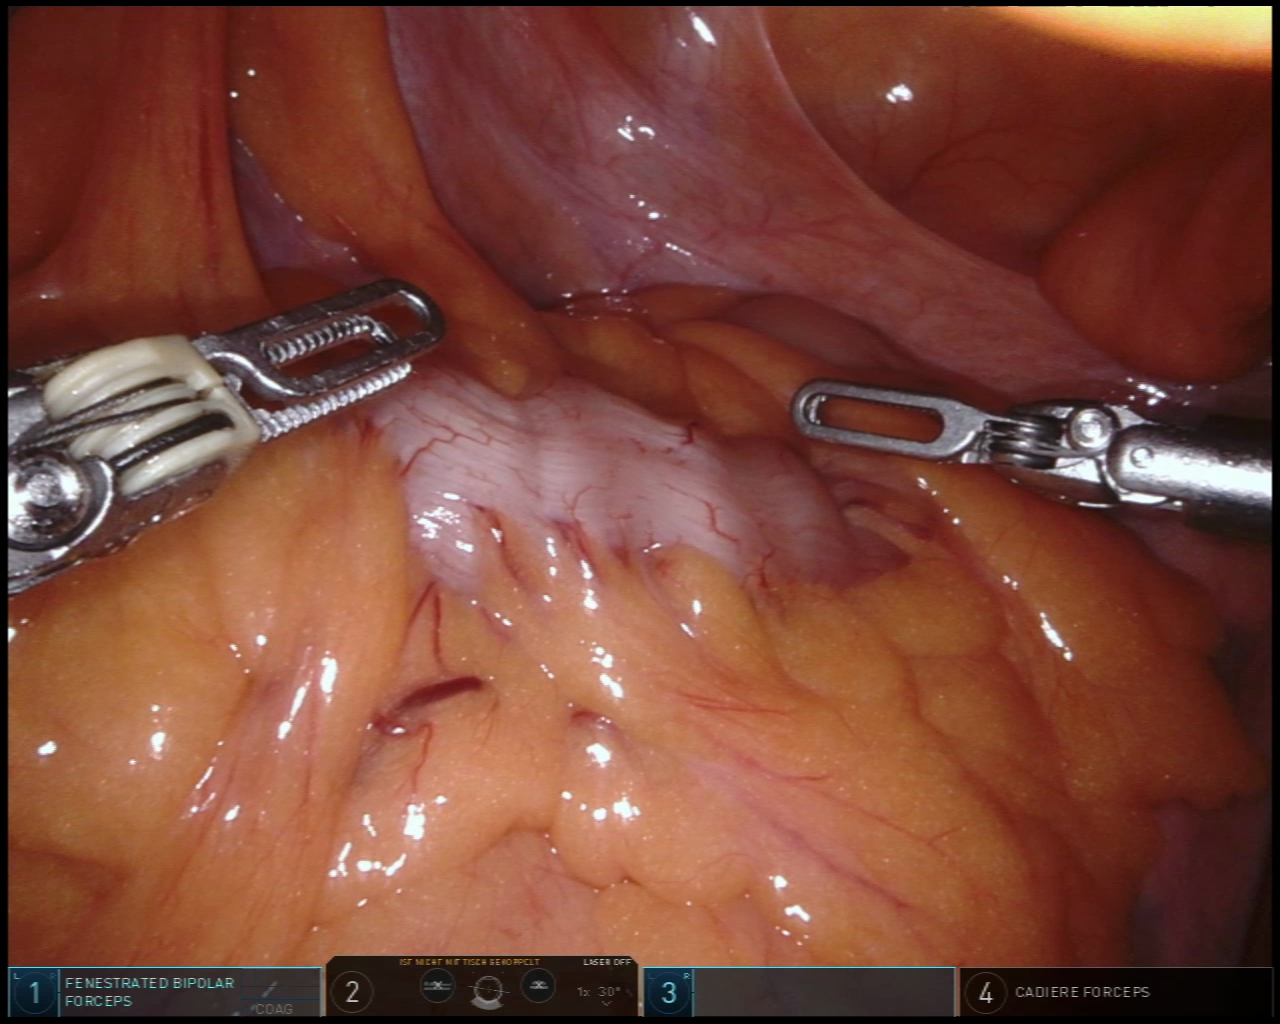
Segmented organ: colon
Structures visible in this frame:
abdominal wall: yes
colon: yes
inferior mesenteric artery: no
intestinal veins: no
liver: no
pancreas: no
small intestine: no
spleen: no
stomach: no
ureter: no
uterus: no
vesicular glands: no